Question: Sorry, I feel like making someone else to do my job but I feel really lost here, here's an image of what I got now:

Where the two "Anonomymos" are is ment to be the place for tha active users in the chat, however, the more people I add to the chat the '<div>' tag where the message is posted goes under the '<div>' tag for the active users and obviously I want to be shown next to each other.I use a premade CSS style sheet for this, and hope that it could be changed in way to work for my needs, but I have poor knowledge about CSS so I'm not even sure if it is usable in my case, anyways, here is the CSS style that I use at the moment:
'''
#ActiveUsers
{
clear:both;
border: 1px solid #cccccc;
width: 356px;
background: #E9ECEF;
font-family: Arial, Helvetica, sans-serif;
font-weight:bold;
font-size : 12px;
padding:2px;
margin-bottom:10px;
margin-top:10px;
margin-left: 60px;
}
#chat
{
margin: auto;
border: 1px solid #cccccc;
width: 356px;
background: #E9ECEF;
text-align:left;
font-family: Arial, Helvetica, sans-serif;
font-weight:bold;
font-size : 12px;
padding:2px;
height:400px;
overflow:auto;
}
#main {
margin: auto;
border: 1px solid #cccccc;
width: 600px;
min-height:150px;
background: #F1F3F5;
font-family: Arial, Helvetica, sans-serif;
font-weight:bold;
font-size : 12px;
border-collapse:collapse;
}
#sender
{
margin-left: 125px;
}
'''
And here is the structure in the .php file :
'''
<div id="main">
<div id="ActiveUsers"></div>
<div id="chat"></div>
<div id="sender">
Your message: <input type="text" name="msg" size="30" id="msg" />
<button onclick="doWork(document.getElementById('msg').value);">Send</button>
</div>
<span id="logOut">
<form action="logout.php">
<input type="submit" value="Logout"/>
</form>
</span>
</div>
'''
P.S Just to mention, now the '#ActiveUsers width' is more than the free space but even if I make it 30px, the '#chat <div>' still goes under and under with every new user that is logged.
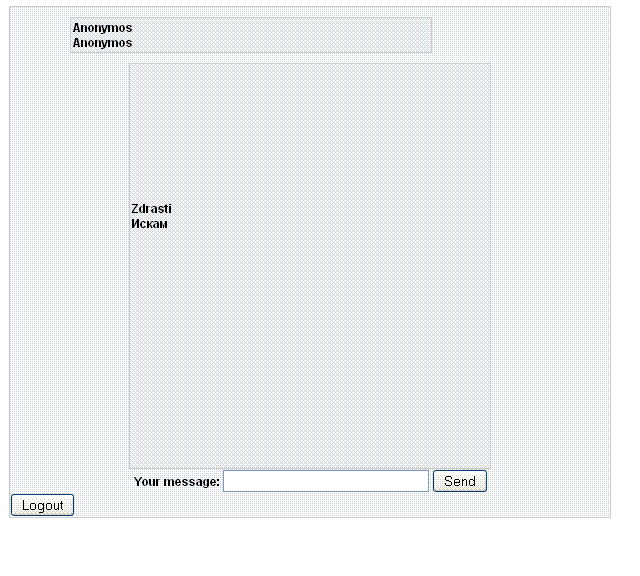
Answer: The issue might be that your Active Users are wrapped in some block-element when they are dynamically added to your markup. Based on how it is displayed, I'm guessing that
'''
<div id="ActiveUsers"></div>
'''
turns into
'''
<div id="ActiveUsers"><div>Anonymos</div> <div>Anonymos</div></div>
'''
Check to see if your active users are wrapped by any tag. If they're wrapped with a '<div>' tag, you'll need to add this to your CSS:
'''
#ActiveUsers div {
display: inline;
.
. /* Your styles here */
.
}
'''